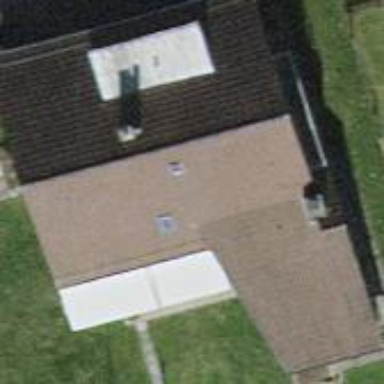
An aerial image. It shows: Detached building.